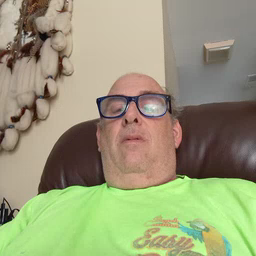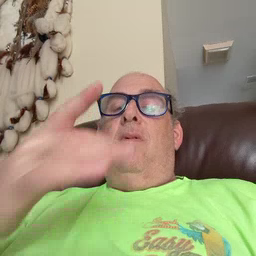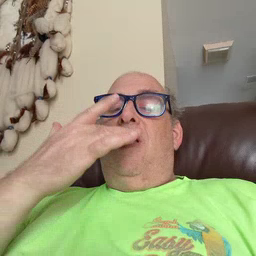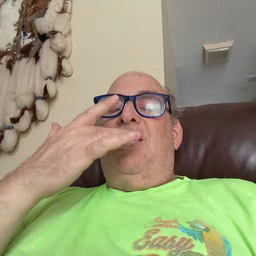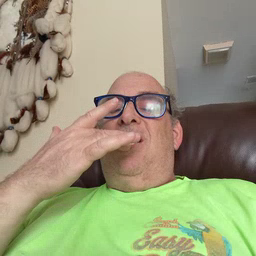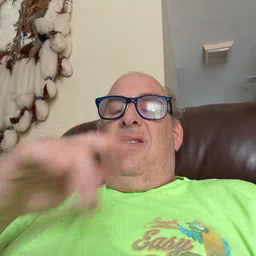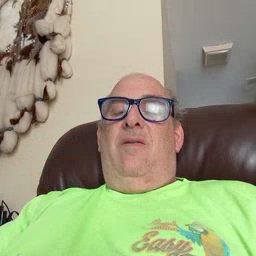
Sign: taste